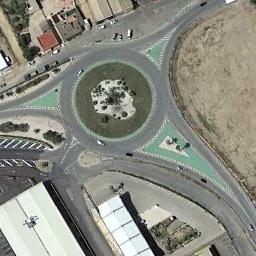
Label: roundabout